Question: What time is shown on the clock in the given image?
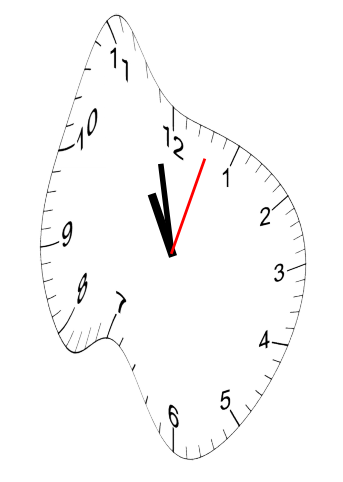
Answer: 10:58:03